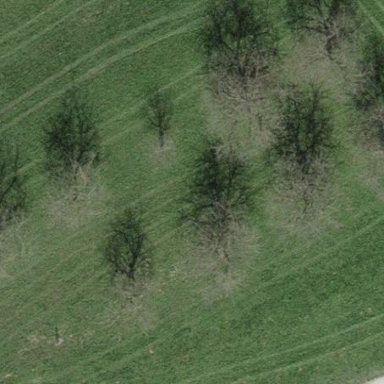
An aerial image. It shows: Orchard.